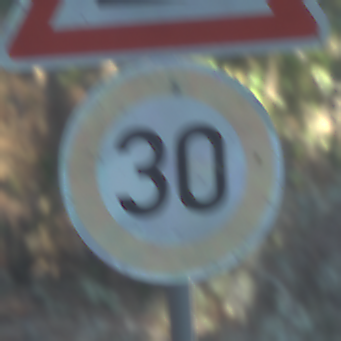
Verkehrszeichen: Geschwindigkeit30
Zusatzzeichen oben: UnebeneFahrbahn
Umgebung: Outdoor, Nature
Tageszeit: MorningAfternoon
Wetter: Clear
Licht: Natural
Jahreszeit: NotSpecified
Kontrast: LowContrast